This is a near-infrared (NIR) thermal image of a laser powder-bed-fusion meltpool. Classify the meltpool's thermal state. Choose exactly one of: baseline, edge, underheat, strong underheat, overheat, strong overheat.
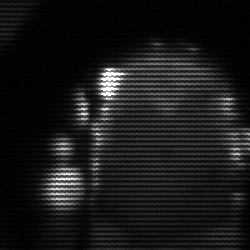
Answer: baseline